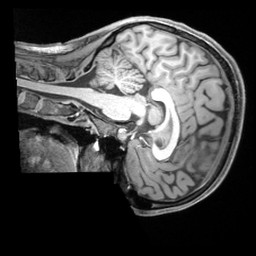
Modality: T1w
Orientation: sagittal
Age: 27
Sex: female
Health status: ill
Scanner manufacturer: siemens
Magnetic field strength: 3 T
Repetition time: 2.2 s
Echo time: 0.00218 s